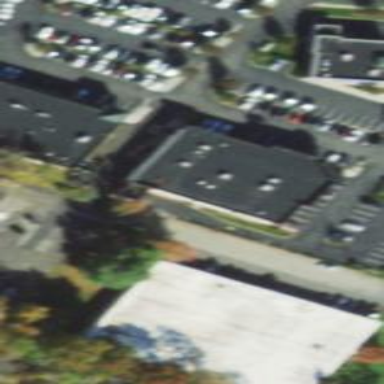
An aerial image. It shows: Building that is pharmacy providing healthcare services.